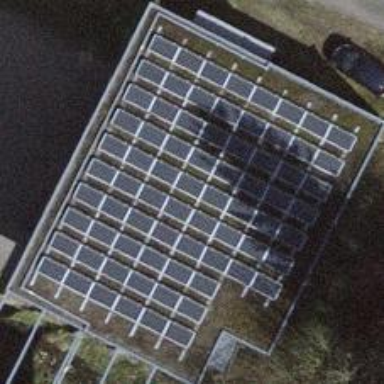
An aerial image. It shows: Solar photovoltaic panel generator.